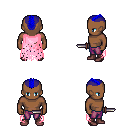
a pixel art fantasy rpg character, male body template, human, dark skin, pink tattered cape, magenta pants, blue short mohawk hairstyle, maroon shoes, dagger, four views (front, back, left, right), 2x2 character sprite sheet, small pixel art, hard edges, no anti-aliasing